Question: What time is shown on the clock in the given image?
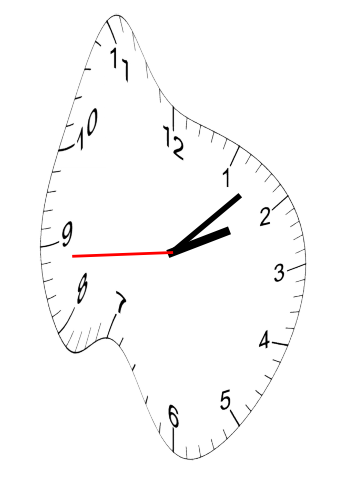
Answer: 02:07:44